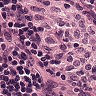
Metastatic tissue present: no